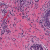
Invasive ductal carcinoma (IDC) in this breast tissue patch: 1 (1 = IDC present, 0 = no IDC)